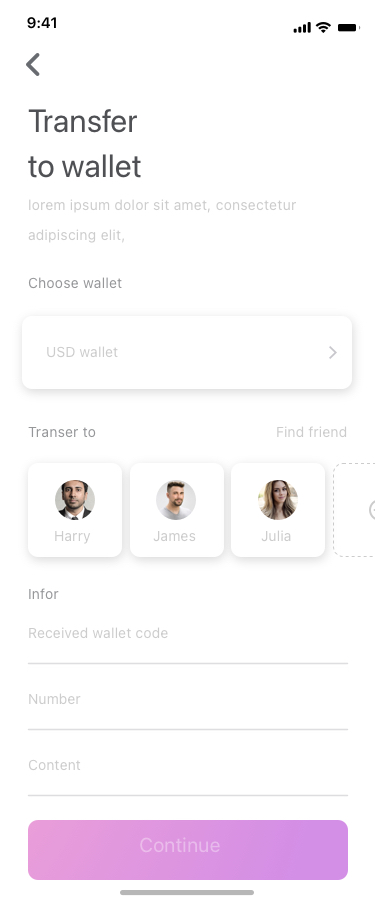
Text in this UI design:
Received wallet code
Number
Content
Infor
Harry
James
Julia
Find friend
Transer to
USD wallet
Choose wallet
Continue
Transfer
to wallet
lorem ipsum dolor sit amet, consectetur adipiscing elit,